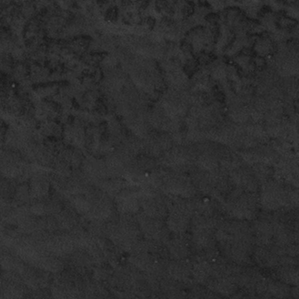
Label: frost